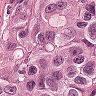
Metastatic tissue present: yes